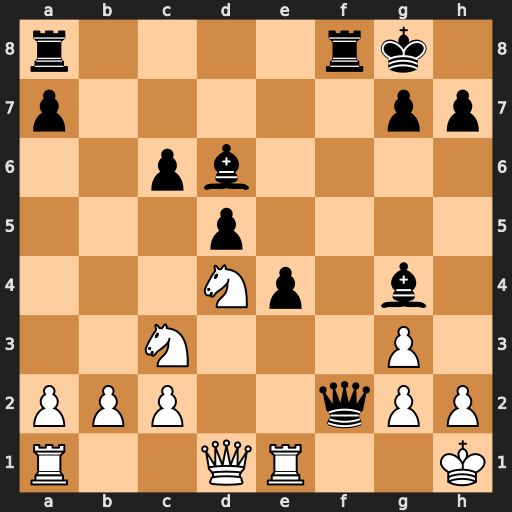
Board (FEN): r4rk1/p5pp/2pb4/3p4/3Np1b1/2N3P1/PPP2qPP/R2QR2K
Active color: w
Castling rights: -
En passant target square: -
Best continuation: Qxg4 Qxd4 Qe6+ Kh8 Qxd6